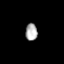
Tissue: prostate
Cell type: Fibroblasts
Senescence score: 0.7019
Nuclear area (px): 201
Mean DAPI intensity: 172.662